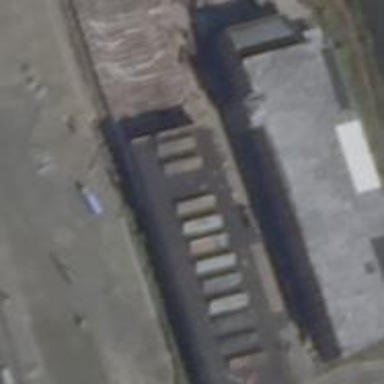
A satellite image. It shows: Industrial building.